Question: I was making a simple project to practice with Laravel, but I'm stuck. I can't figure out why anytime I click on the 'like' button, a new row in my table is created... so I have "multiple rows (1)" for any click to the like button I make.
multiple rows (1)

I suspect this has something to do with relationships between my models, but I can't see what I'm making wrong.
My Model:
'''
<?php
namespace App;
use Illuminate\Database\Eloquent\Model;
use Illuminate\Contracts\Auth\Authenticatable;
use Illuminate\Auth\Authenticatable as AuthenticableTrait;
class User extends \Eloquent implements Authenticatable
{
use AuthenticableTrait;
public function likes()
{
return $this->hasMany('App\Like');
}
}
'''
My Model
'''
<?php
namespace App;
use Illuminate\Database\Eloquent\Model;
class Memo extends Model
{
public function likes()
{
return $this->hasMany('App\Like');
}
}
'''
My Model
'''
<?php
namespace App;
use Illuminate\Database\Eloquent\Model;
class Like extends Model
{
public function user()
{
return $this->belongsTo('App\User');
}
public function memo()
{
return $this->belongsTo('App\Memo');
}
}
'''
My method where i handle my AJAX request:
'''
public function likeMemo(Request $request)
{
$memo_ID = $request['id'];
$memo = Memo::findOrFail($memo_ID)->first();
// Is already liked...?
$like = Auth::user()->likes()->where('memo_id', $memo_ID)->first();
if($like->is_like) {
$like->is_like = false;
$like->update();
return response()->json(['status' => $like], 200);
}
// Insert data into DB.
else {
$like = new Like();
$like->user_id = Auth::user()->id;
$like->memo_id = $memo_ID;
$like->is_like = true;
$like->save();
return response()->json(['status' => 'inserted like']);
}
}
'''
The code, should be able to toggle the like in a specific memo, like Instagram since my goal is to make the logic to add those memos in a specific category.
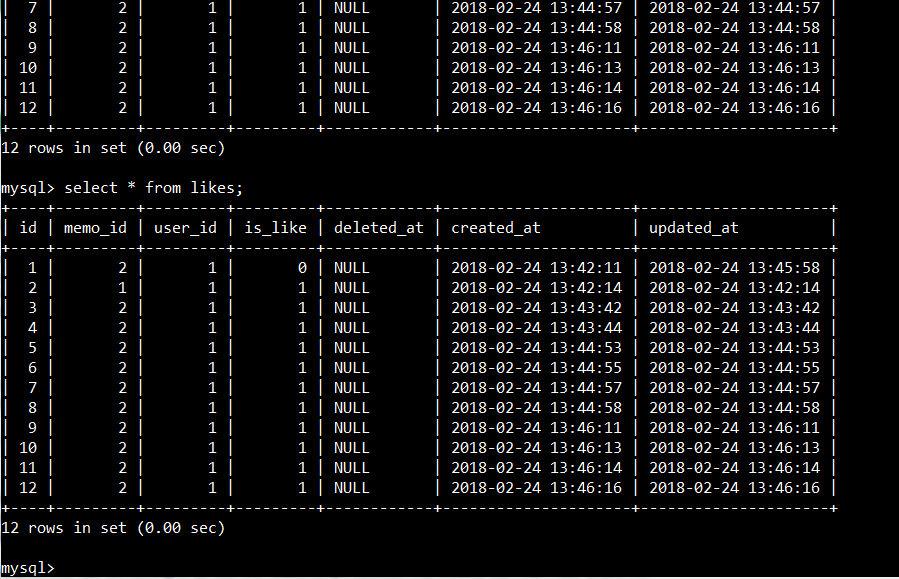
Answer: My guess is that you should update your data if its not liked, and create a new one only if you couldn't find record.
'''
public function likeMemo(Request $request)
{
$memo_ID = $request['id'];
$memo = Memo::findOrFail($memo_ID)->first();
// Is already liked...?
$like = Auth::user()->likes()->where('memo_id', $memo_ID)->first();
// Insert data into DB.
if(!$like) {
$like = new Like();
$like->user_id = Auth::user()->id;
$like->memo_id = $memo_ID;
$like->is_like = true;
$like->save();
return response()->json(['status' => 'inserted like']);
} else {
if($like->is_like) {
$like->is_like = false;
$like->update();
return response()->json(['status' => $like], 200);
} else {
$like->is_like = true;
$like->update();
return response()->json(['status' => $like], 200);
}
}
}
'''